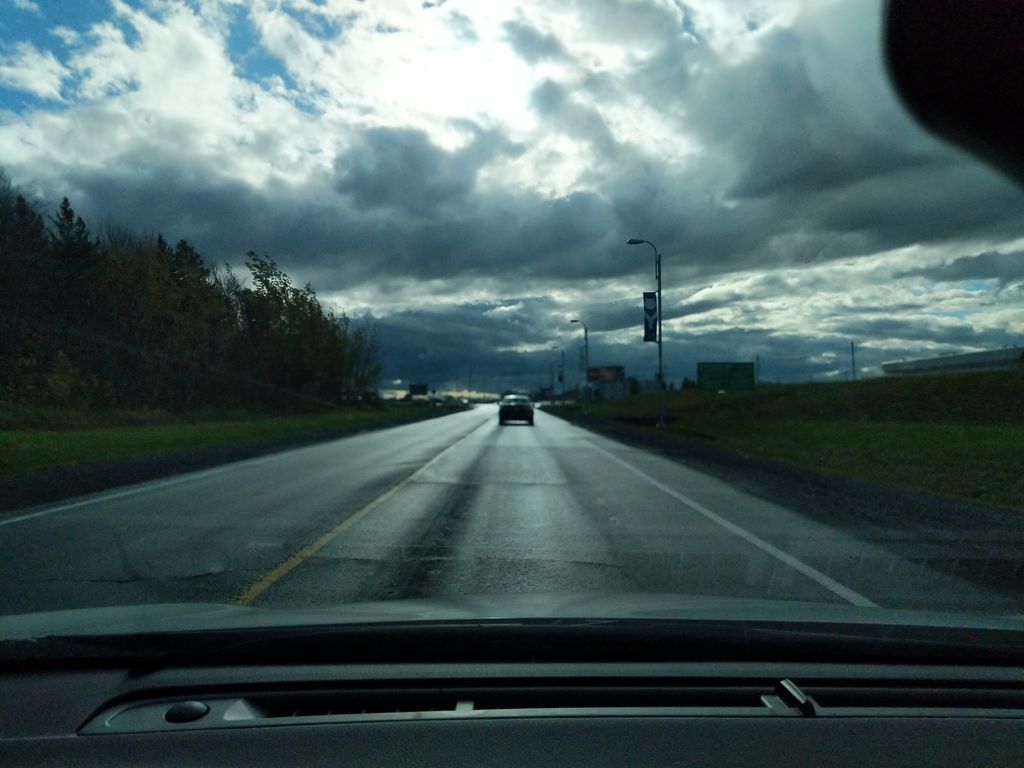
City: quebec_city